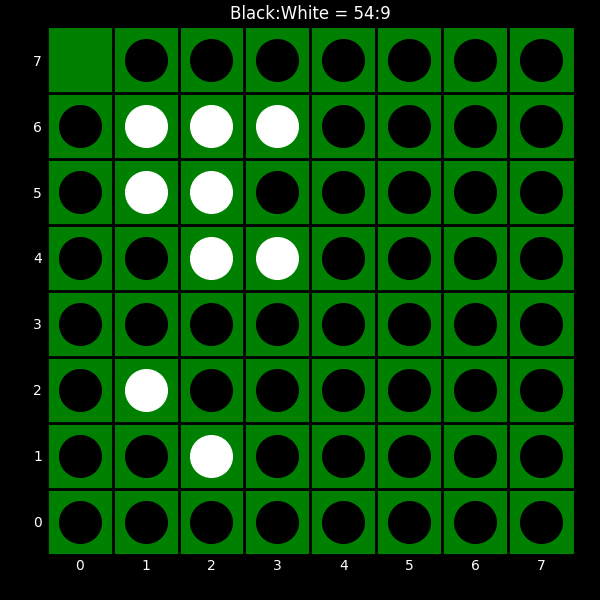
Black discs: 54
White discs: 9